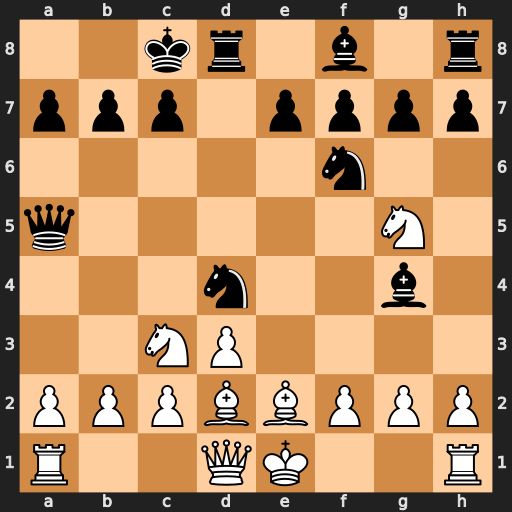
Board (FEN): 2kr1b1r/ppp1pppp/5n2/q5N1/3n2b1/2NP4/PPPBBPPP/R2QK2R
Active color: w
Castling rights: KQ
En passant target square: -
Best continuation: Bxg4+ Nxg4 Qxg4+